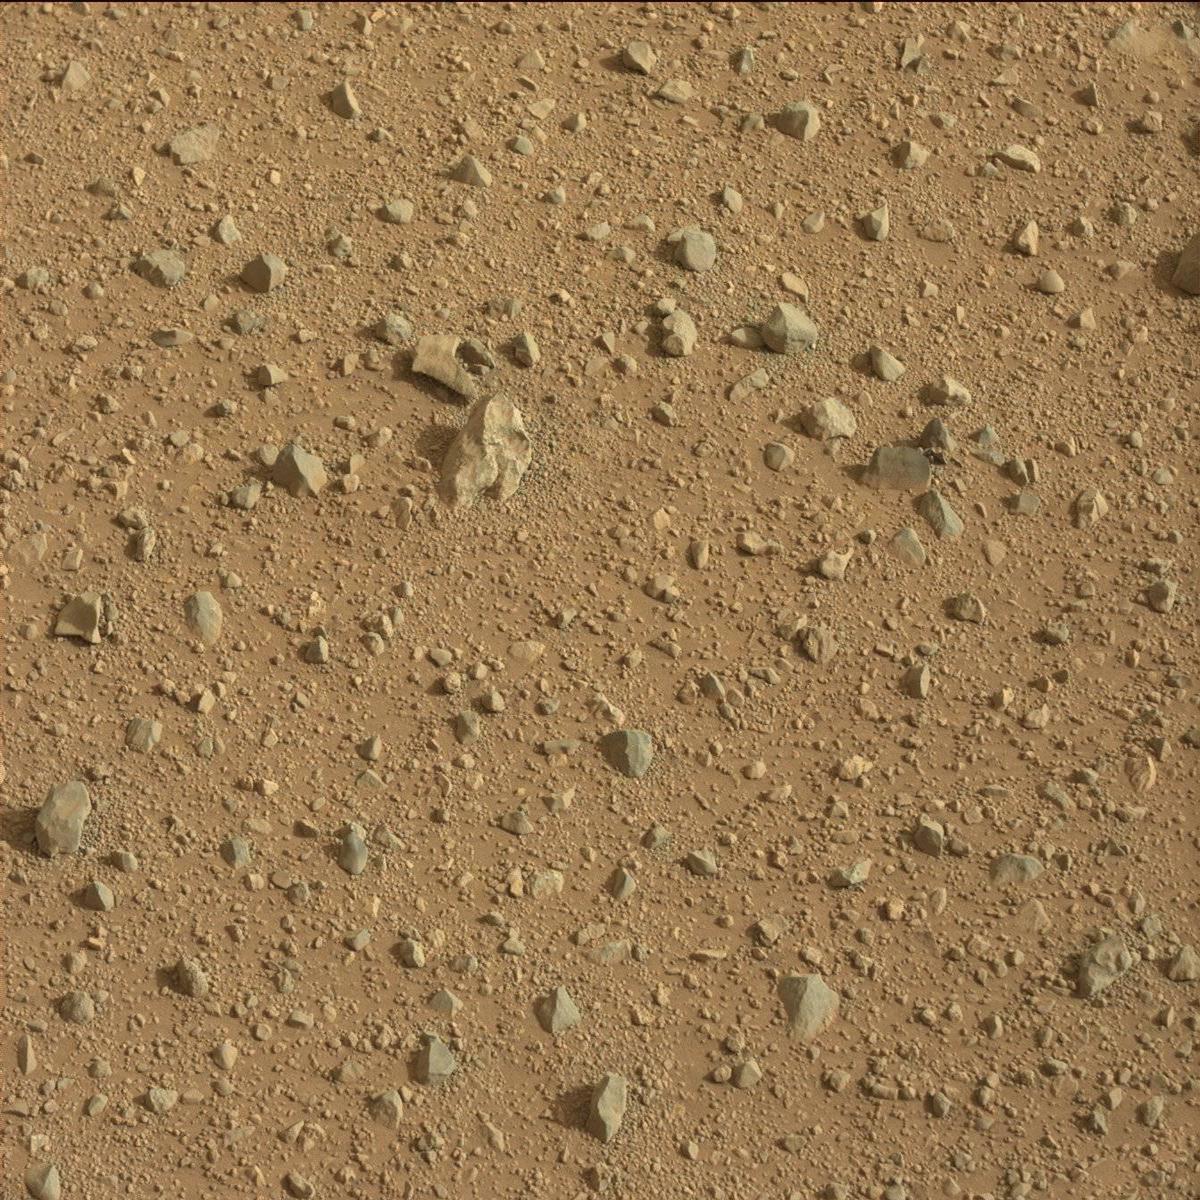
Terrain classes present: Bedrock, Rock, Sand / Soil